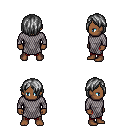
a pixel art fantasy rpg character, male body template, human, dark skin, chain mail, red pants, gray bangs hairstyle, four views (front, back, left, right), 2x2 character sprite sheet, small pixel art, hard edges, no anti-aliasing